Question: I changed the color of cells from the storyboard (did not use any code) but as you can see in this image:

empty cells stay white as default. I want to change those empty cells to red also but I am having trouble figuring out.
I also in my code setting 'cell.backgroundColor = [UIColor redColor];' with no success.
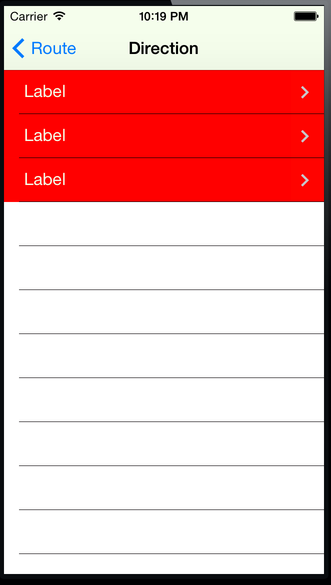
Answer: You just set tableView's backgroundColor:
'yourTableView.backgroundColor = [UIColor redColor];'